CT reconstruction: vmi40
Segmentation target: lesions
Patient: M, age 70
ISS stage: Stage 1
Metal implant: yes
Notes: Metal implant in spine
Axial slice:
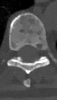
Sagittal slice:
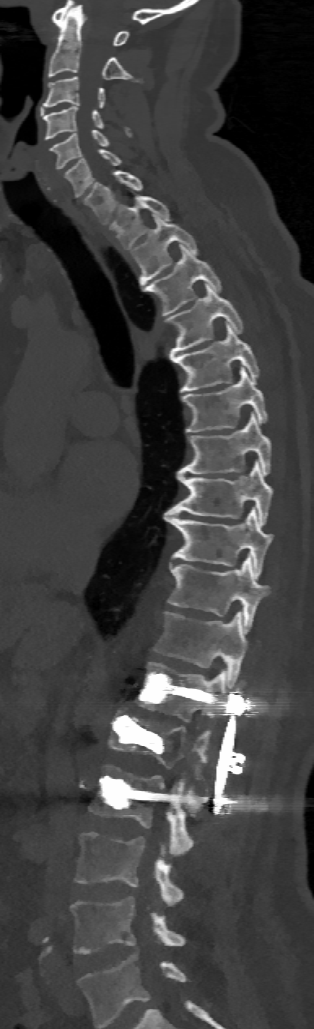